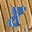
Label: 8